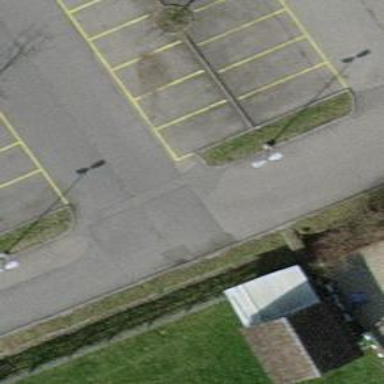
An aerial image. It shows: Parking aisle designated as service road.